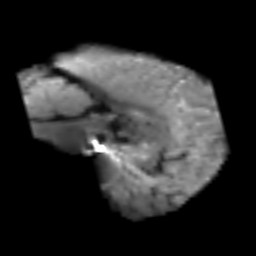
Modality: T2w
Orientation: sagittal
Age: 68
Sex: male
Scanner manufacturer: siemens
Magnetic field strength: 3 T
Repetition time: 5.6 s
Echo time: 0.082 s